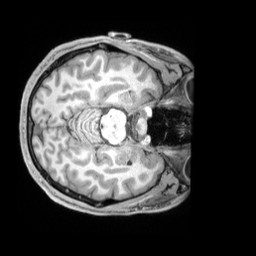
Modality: T1w
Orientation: axial
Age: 25
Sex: male
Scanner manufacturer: siemens
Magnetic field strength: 3 T
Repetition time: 2.2 s
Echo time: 0.00218 s